Interaction volume radius: 10 \u00c5
Interaction volume height: 15 \u00c5
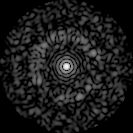
Disorder parameter: 0.8271